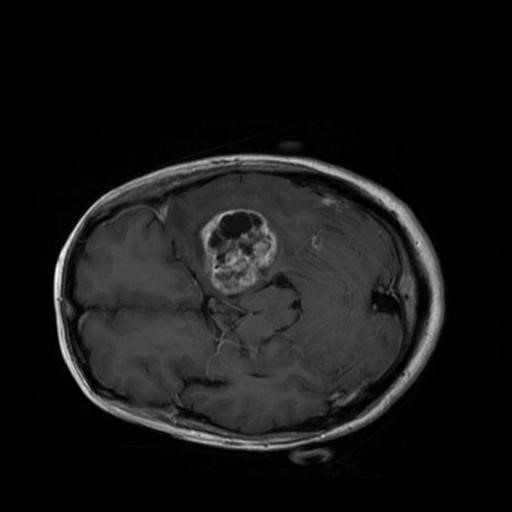
Label: brain_glioma